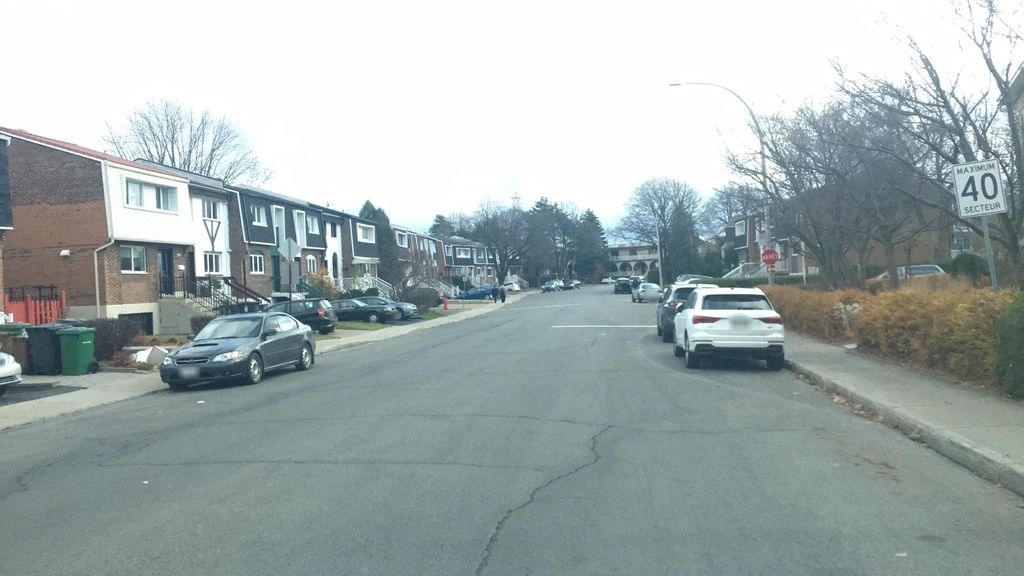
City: montreal